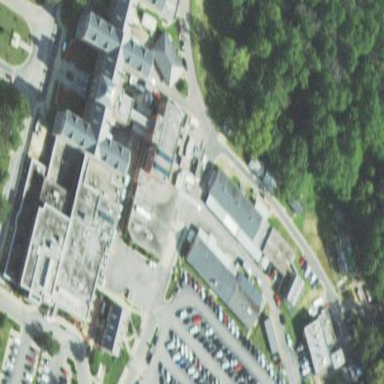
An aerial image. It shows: Hospital building.